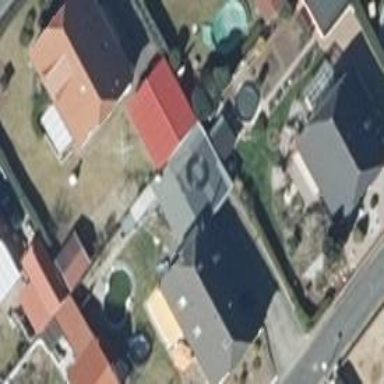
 orientated along the sides. The roof is dark grey color."